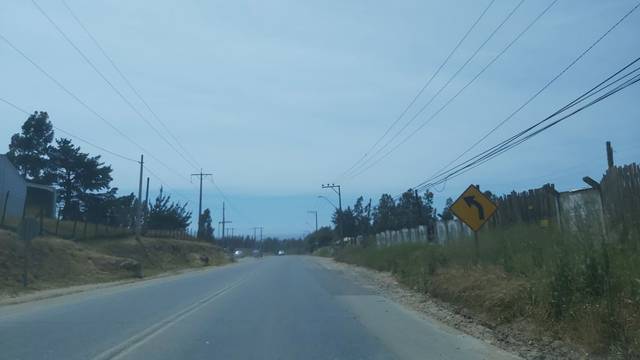
Region: Chile
Coordinates: -35.362, -72.405